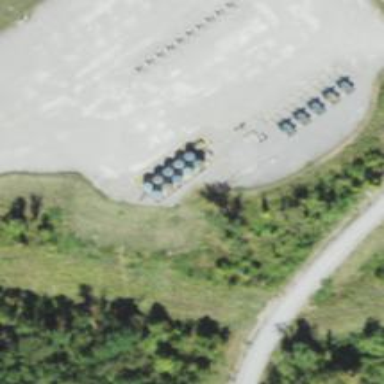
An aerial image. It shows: Storage tank that is man-made.